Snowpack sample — Rabbit Ears Pass, Jackson County, Colorado, USA (12/17/25, 1:08 PM MST)
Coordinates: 40.387, -106.625
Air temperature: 34 °F
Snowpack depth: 46 cm
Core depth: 20 cm
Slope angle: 6°, slope face: 165°
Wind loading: medium
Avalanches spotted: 0
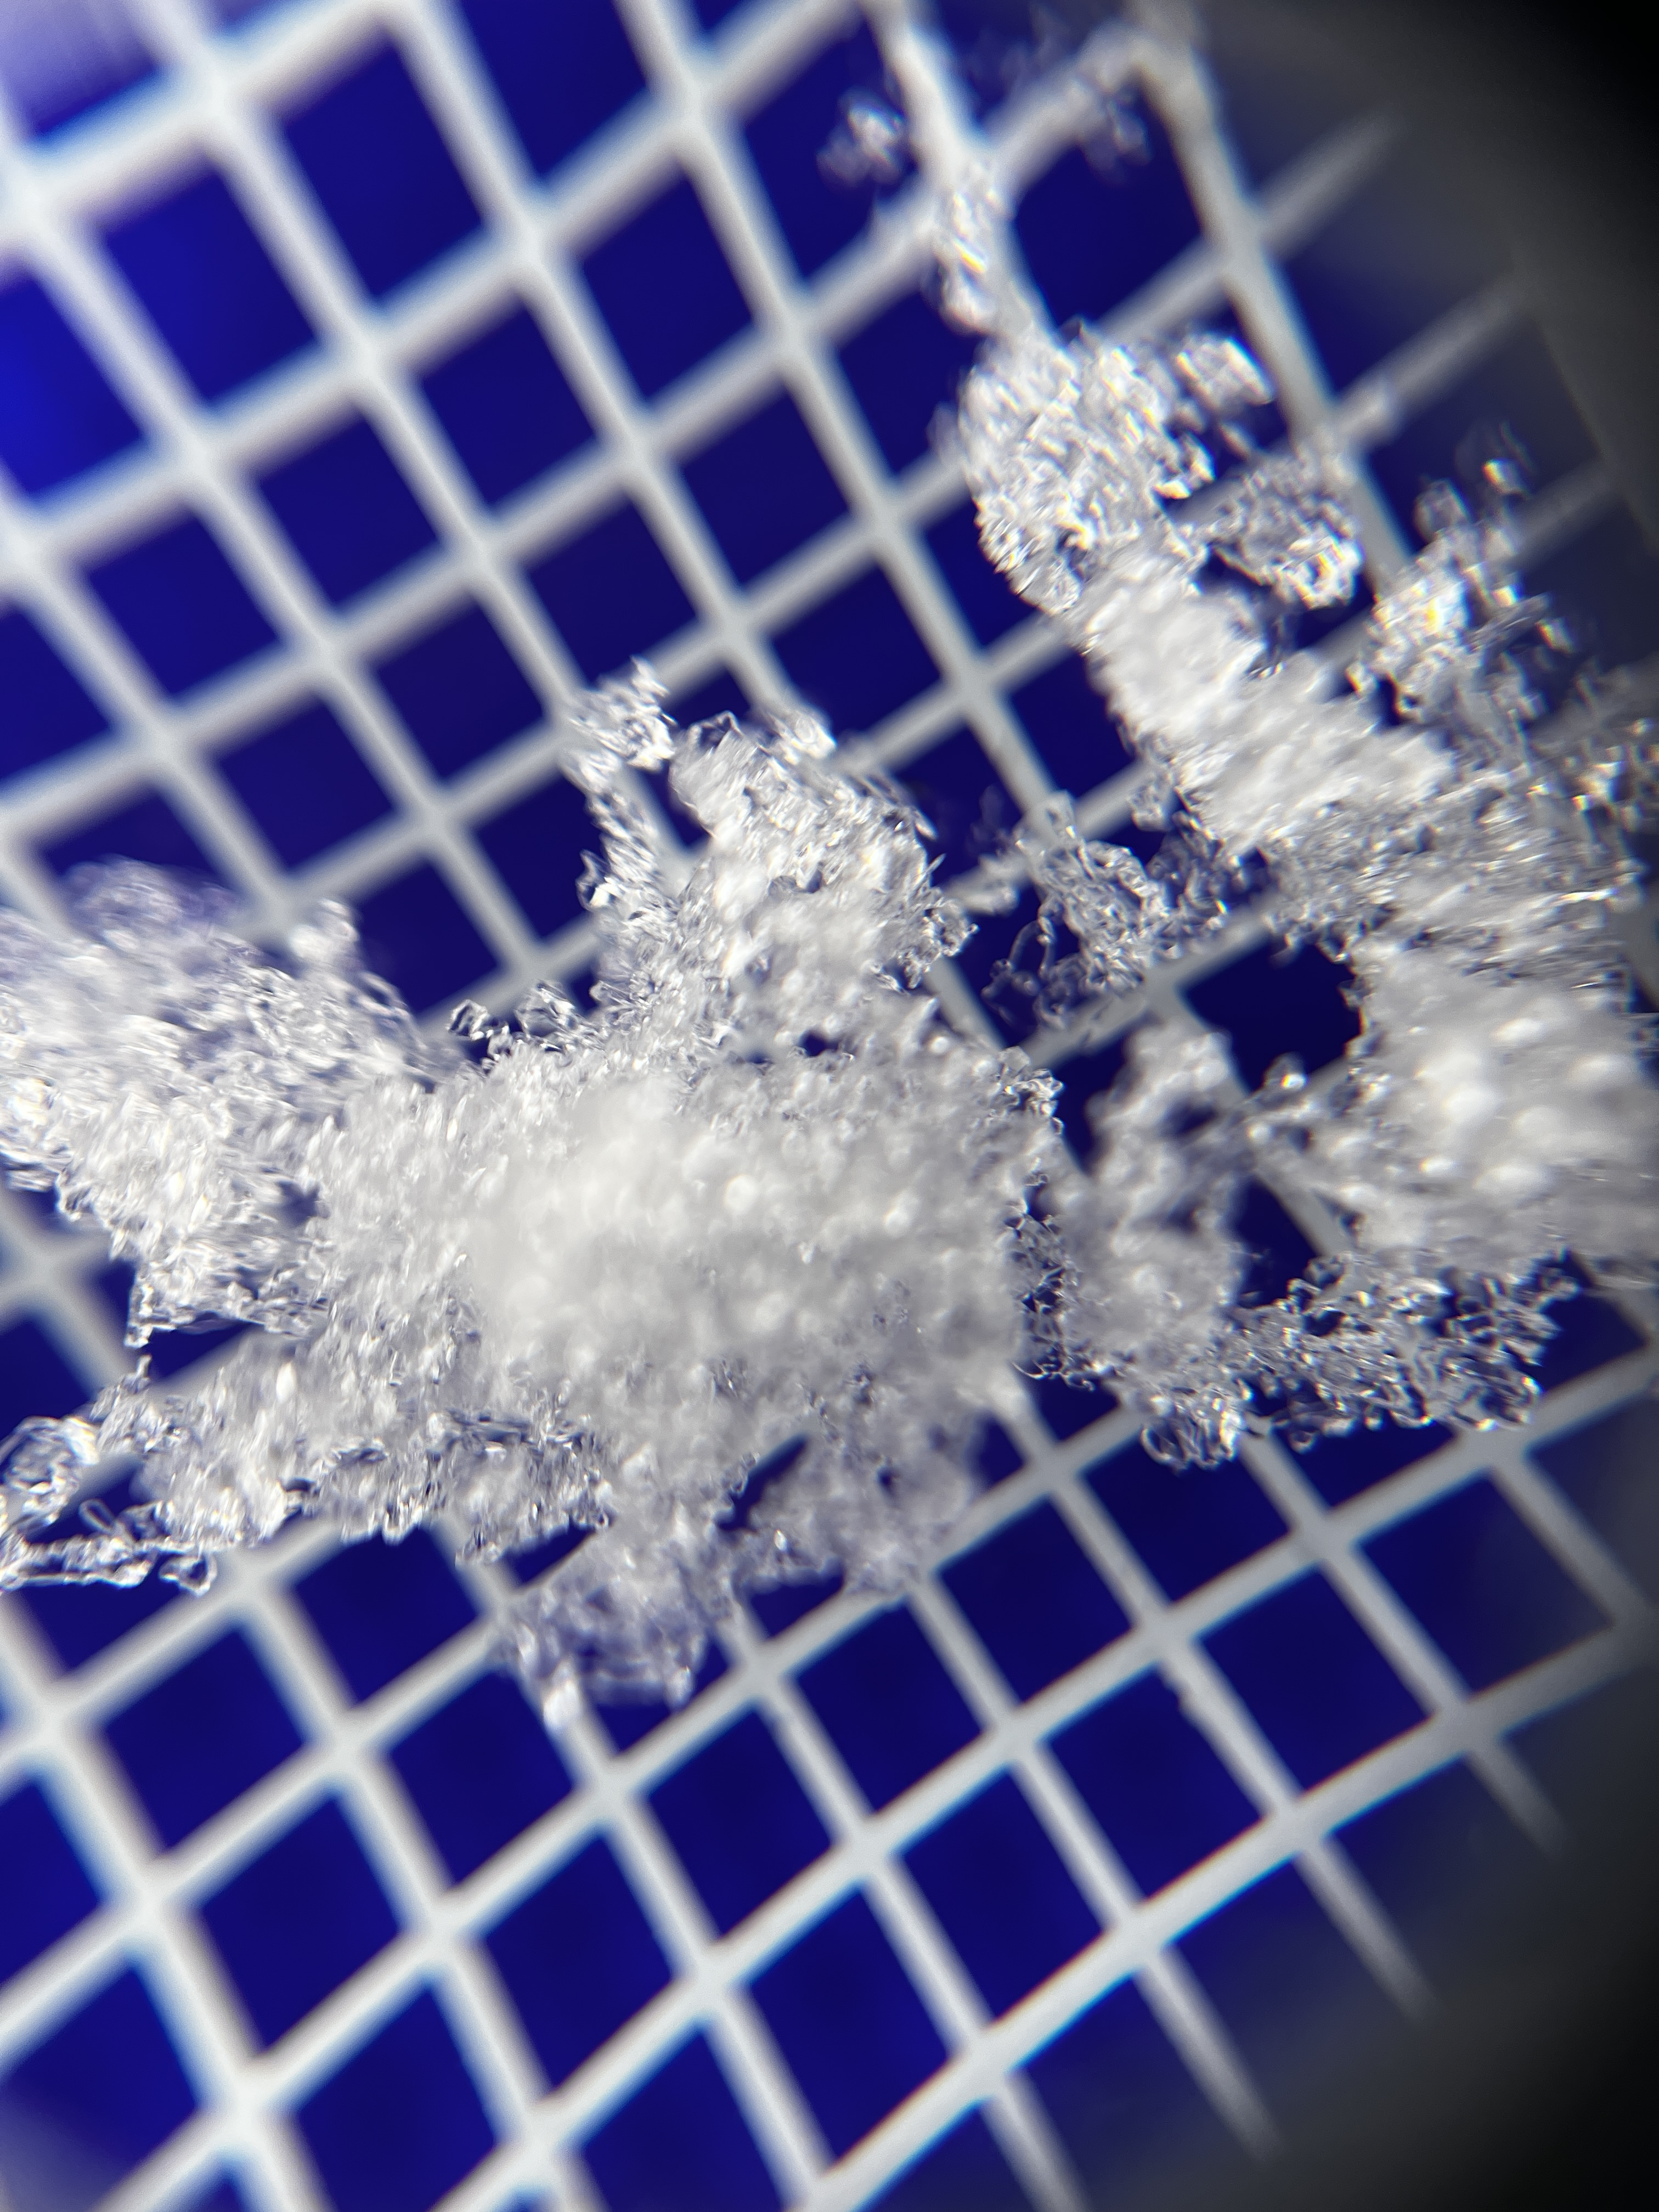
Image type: magnified_profile
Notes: No avalanches spotted nearby, although collected in a meadowy area with minimal risk on this face of the pass.